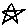
Label: star